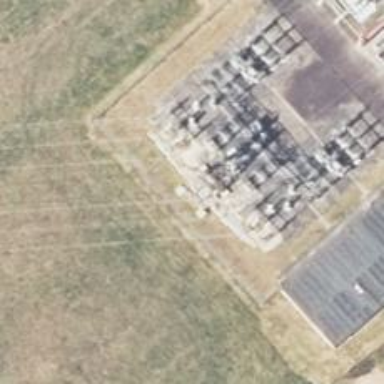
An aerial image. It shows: Power line in the image.